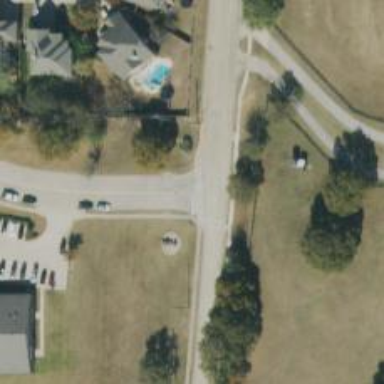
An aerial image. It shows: Marked uncontrolled road crossing.